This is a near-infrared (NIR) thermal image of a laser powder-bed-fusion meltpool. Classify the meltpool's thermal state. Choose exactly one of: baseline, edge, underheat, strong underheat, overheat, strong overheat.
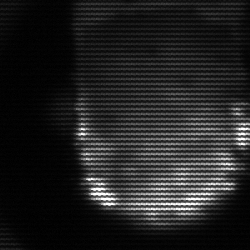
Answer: baseline